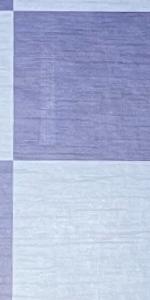
Label: Empty